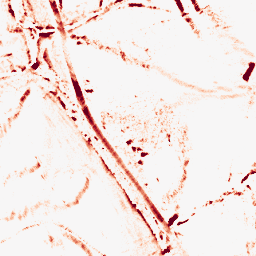
Category: morphological
Decomposition family: morphological_diamond
Decomposition parameters: operation: opening
radius: 5
Upsampling method: cubic_mitchell
Upsampling parameters: scale: 8
Upsampling scale: 8